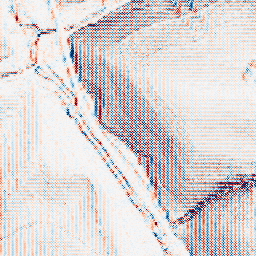
Category: wavelet
Decomposition family: wavelet_biorthogonal
Decomposition parameters: wavelet: bior1.3
level: 1
Upsampling method: regularized
Upsampling parameters: scale: 4
lambda_reg: 0.001
Upsampling scale: 4